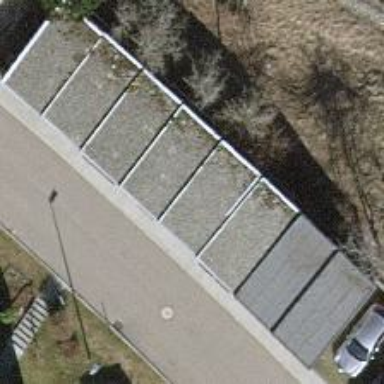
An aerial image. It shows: Garages with flat roofs.